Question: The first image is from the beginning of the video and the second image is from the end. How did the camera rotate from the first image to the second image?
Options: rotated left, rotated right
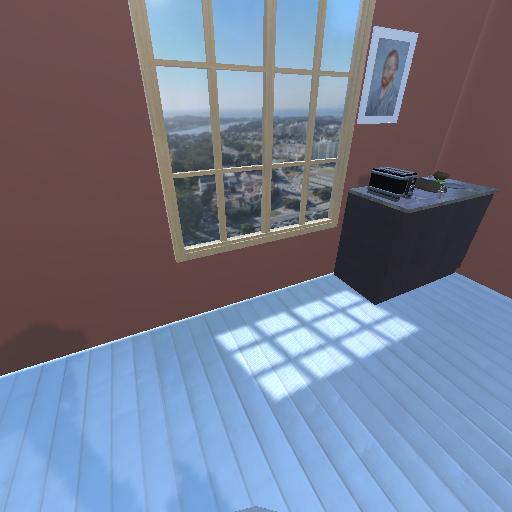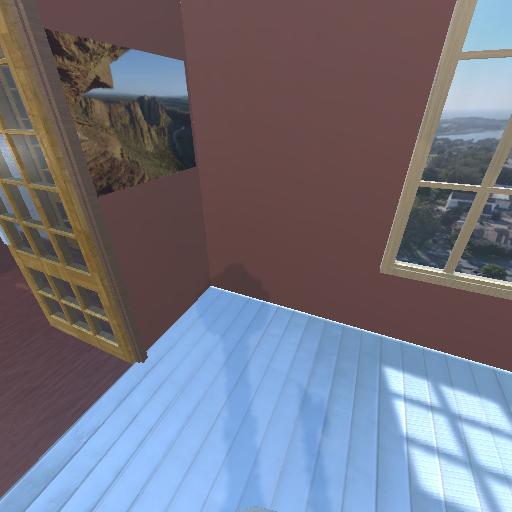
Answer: rotated left